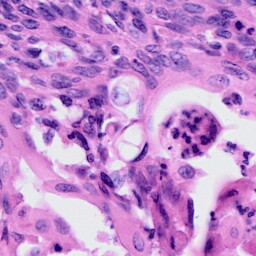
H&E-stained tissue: Cervix